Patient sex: M
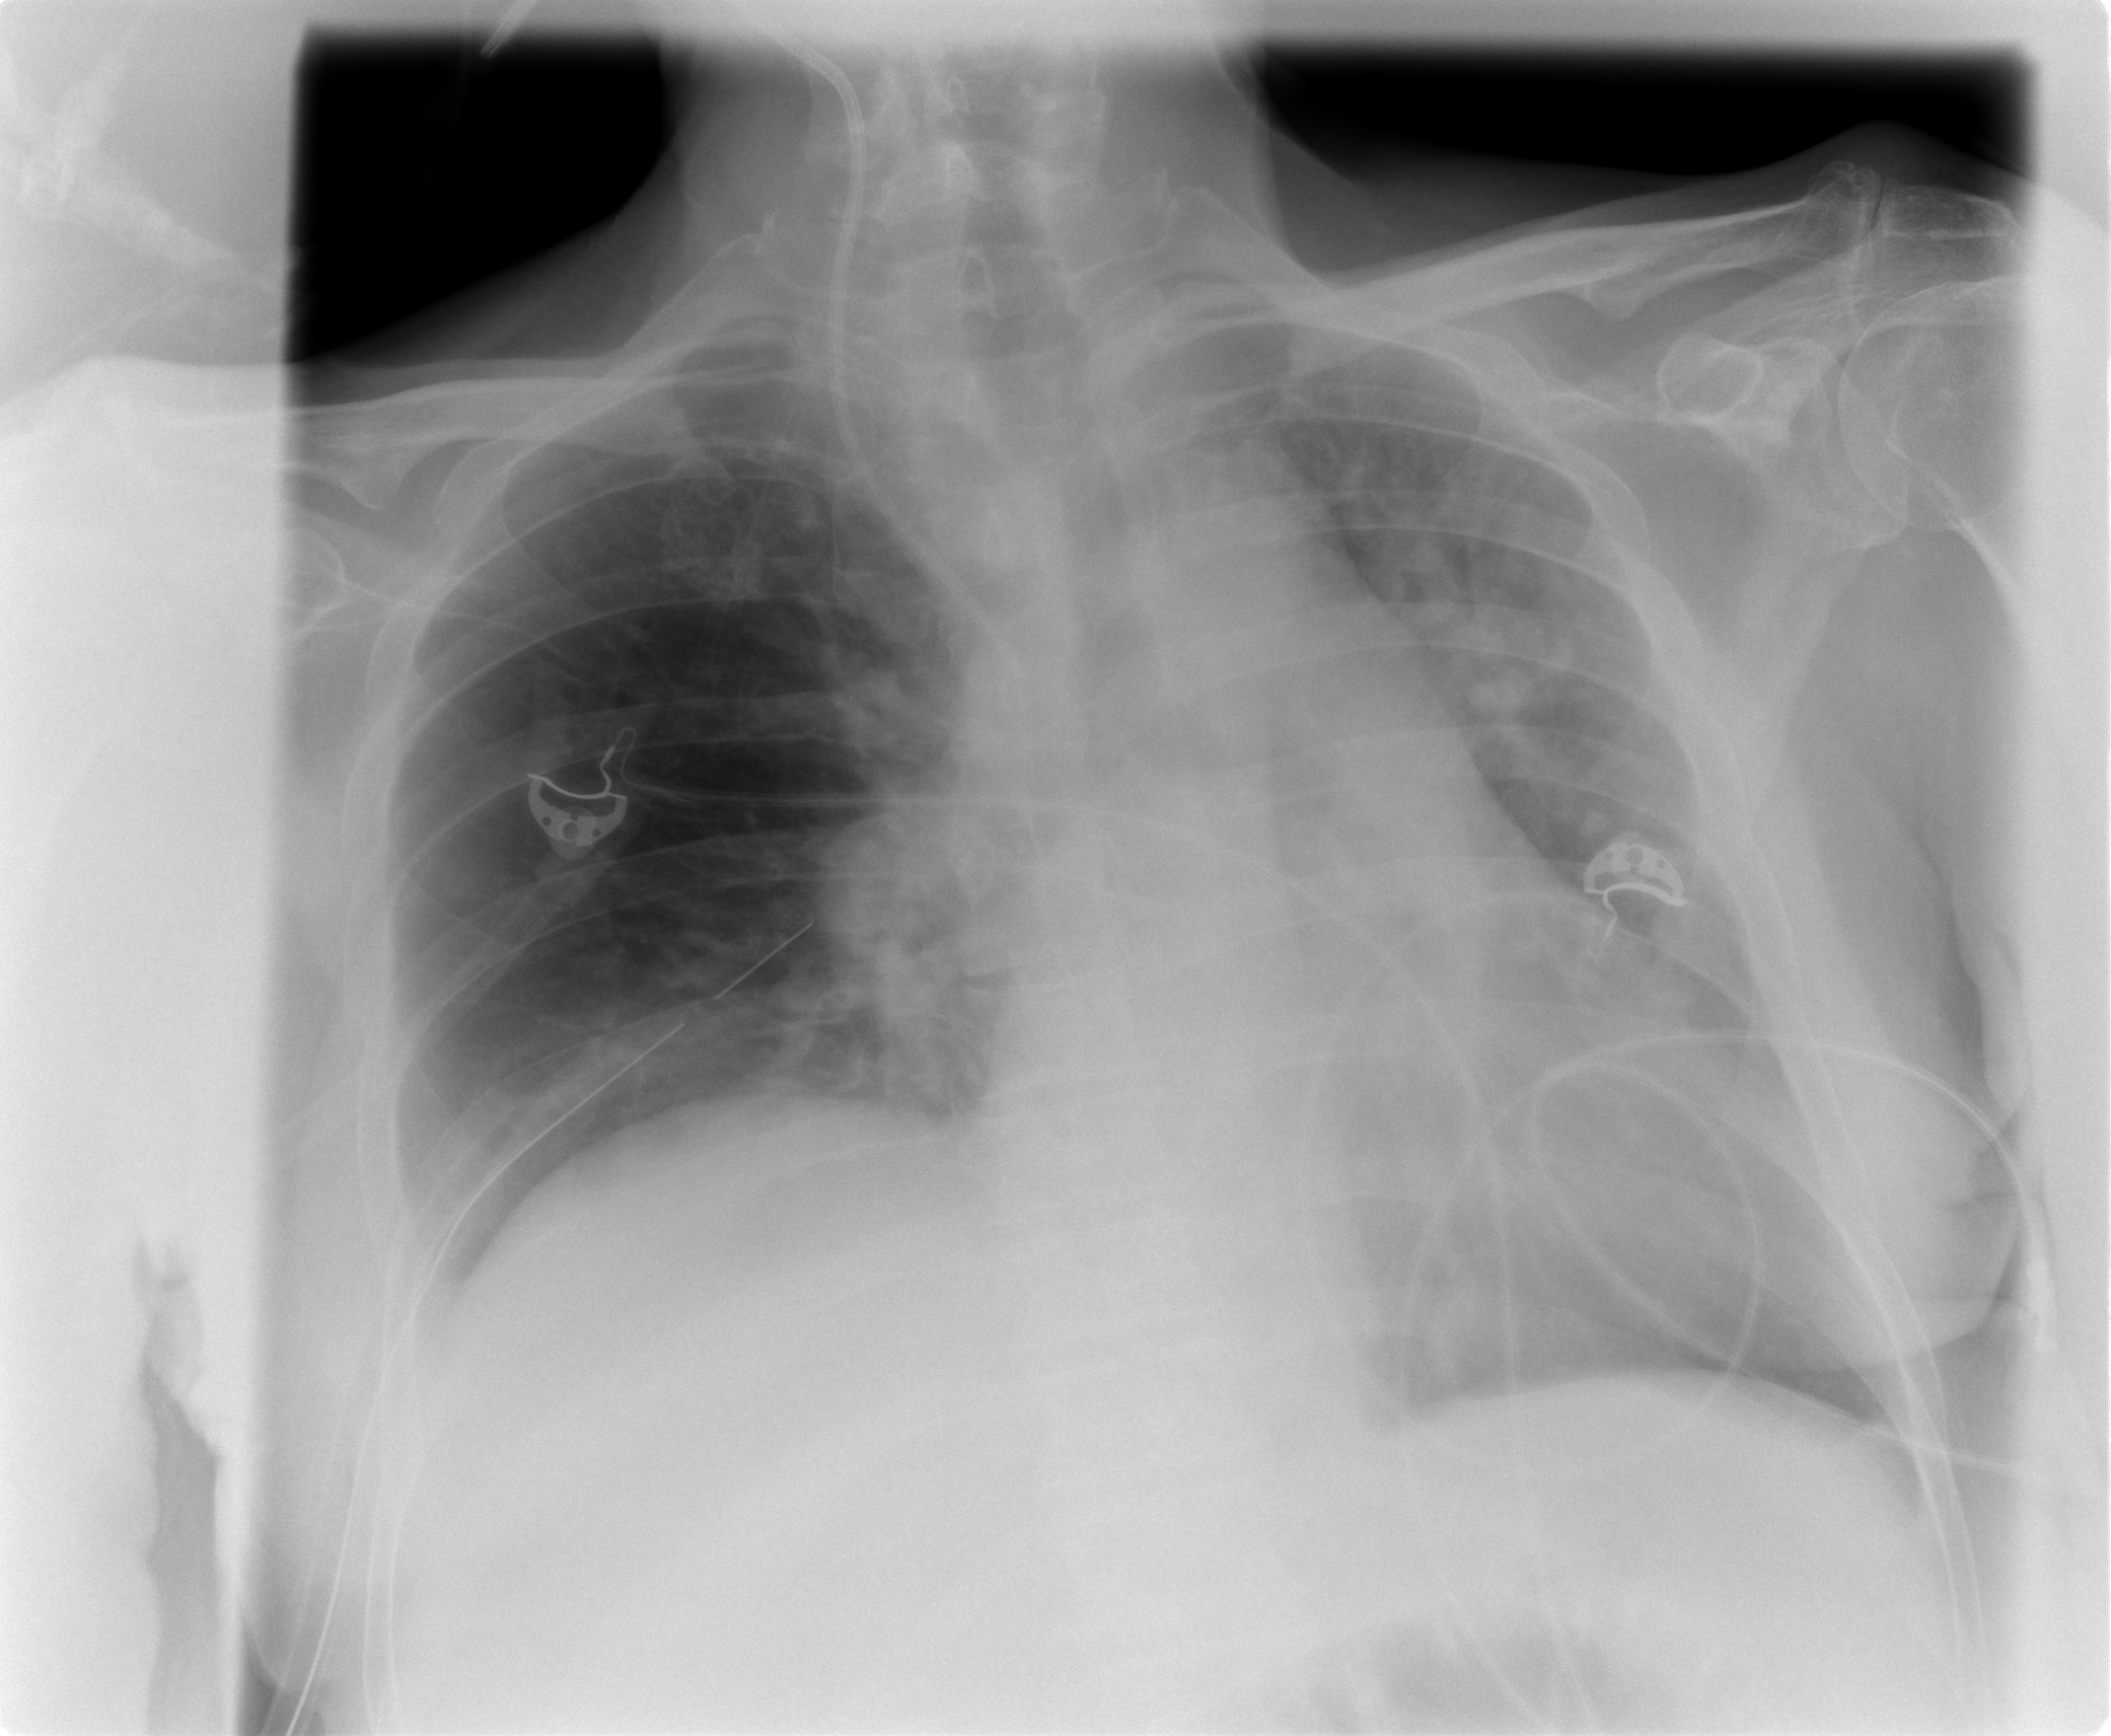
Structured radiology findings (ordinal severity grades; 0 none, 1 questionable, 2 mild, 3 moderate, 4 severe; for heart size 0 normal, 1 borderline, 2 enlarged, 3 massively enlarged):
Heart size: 0
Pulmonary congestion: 0
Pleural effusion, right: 0
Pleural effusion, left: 0
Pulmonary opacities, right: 0
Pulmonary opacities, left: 2
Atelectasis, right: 1
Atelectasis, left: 0